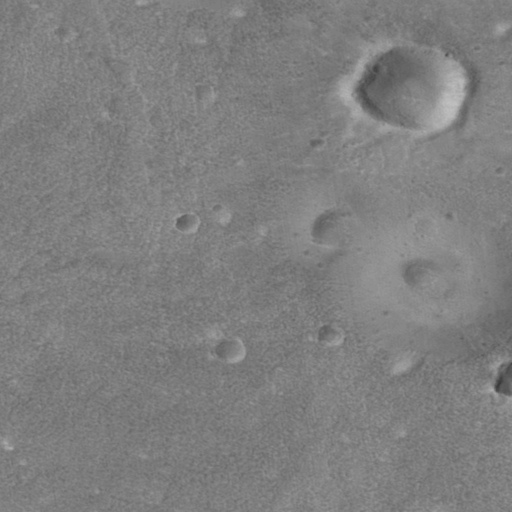
Classes present: Background, Cone